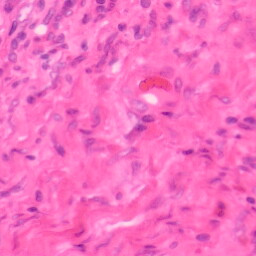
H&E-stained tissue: Colon